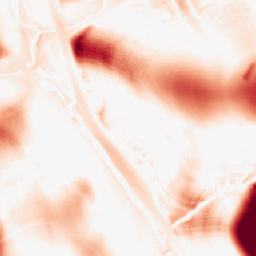
Category: morphological
Decomposition family: morphological
Decomposition parameters: operation: opening
size: 50
Upsampling method: nearest
Upsampling parameters: scale: 4
Upsampling scale: 4